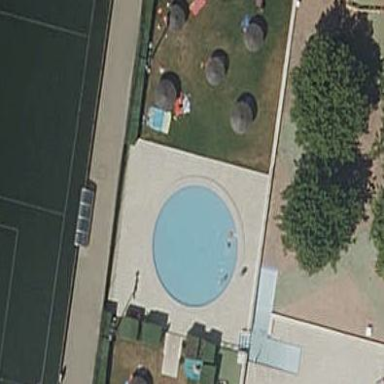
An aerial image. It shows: Swimming pool located in leisure land.